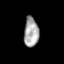
Tissue: prostate
Cell type: Epithelial cells
Senescence score: 0.3467
Nuclear area (px): 425
Mean DAPI intensity: 169.372